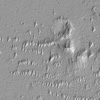
Atmospheric dust classification: not_dusty